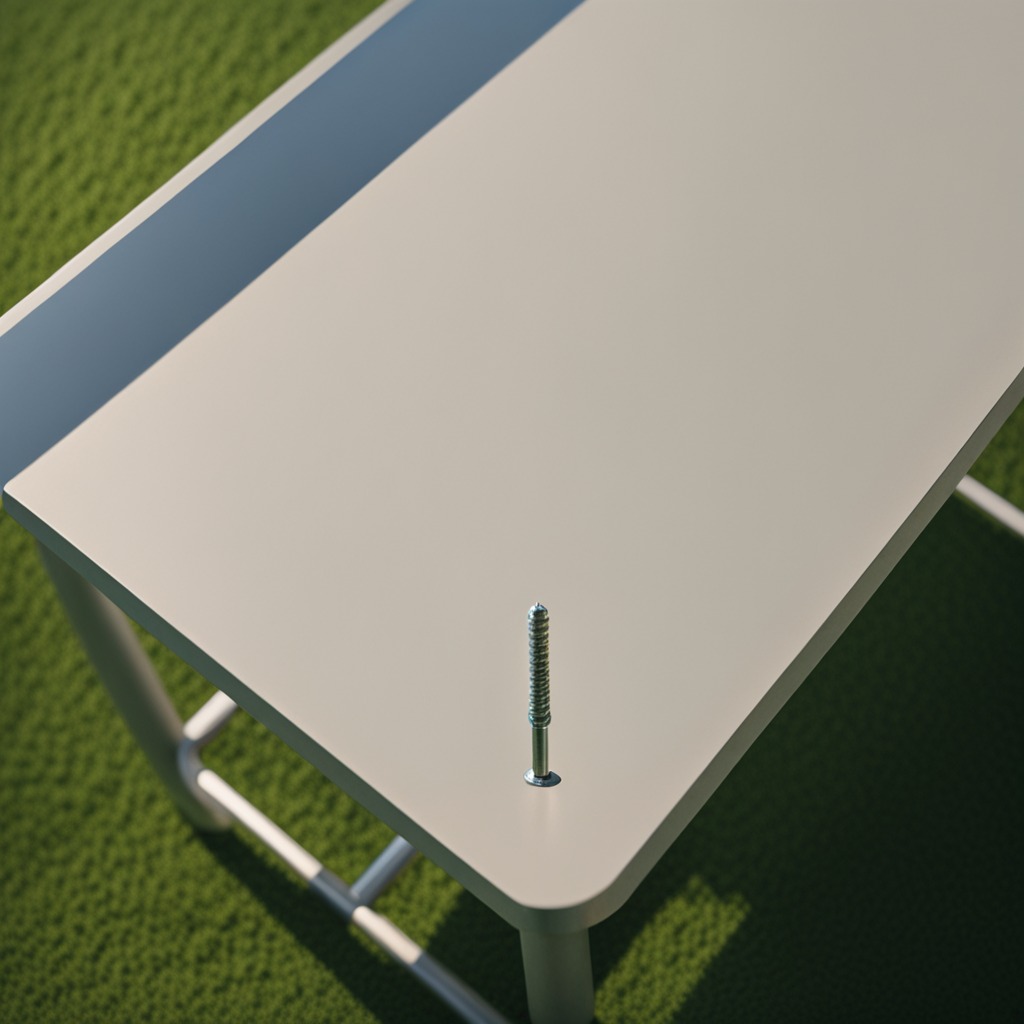
A metal screw is lying on the textured surface of the clean utility table.